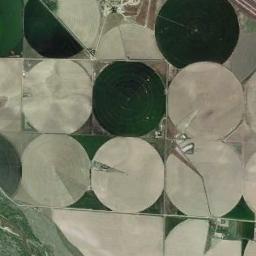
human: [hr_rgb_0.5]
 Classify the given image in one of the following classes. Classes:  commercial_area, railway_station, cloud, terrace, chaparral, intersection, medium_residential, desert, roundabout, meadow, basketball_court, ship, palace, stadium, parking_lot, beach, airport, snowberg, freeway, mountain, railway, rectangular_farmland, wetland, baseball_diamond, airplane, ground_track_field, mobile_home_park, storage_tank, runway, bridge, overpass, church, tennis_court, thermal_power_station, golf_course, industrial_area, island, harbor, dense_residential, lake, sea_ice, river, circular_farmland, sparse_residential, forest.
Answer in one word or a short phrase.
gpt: circular_farmland